Question: last week asked a question here about having two main(). Last night tried it and getting this error. Take a look please.
my header file(top.h):
'''
#ifndef TOP_H_
#define TOP_H_
#include <stdio.h>
#include <string.h>
#define onemain main()
#define twomain main()
void print();
#endif /* TOP_H_ */
'''
c source file one (one.c):
'''
#include "top.h"
void print();
int onemain()
{
print();
return 0;
}
void print()
{
printf("hello one");
}
'''
c source file two (two.c):
'''
#include "top.h"
void print();
int twomain()
{
print();
return 0;
}
void print()
{
printf("hello two");
}
'''

Thank you guys!
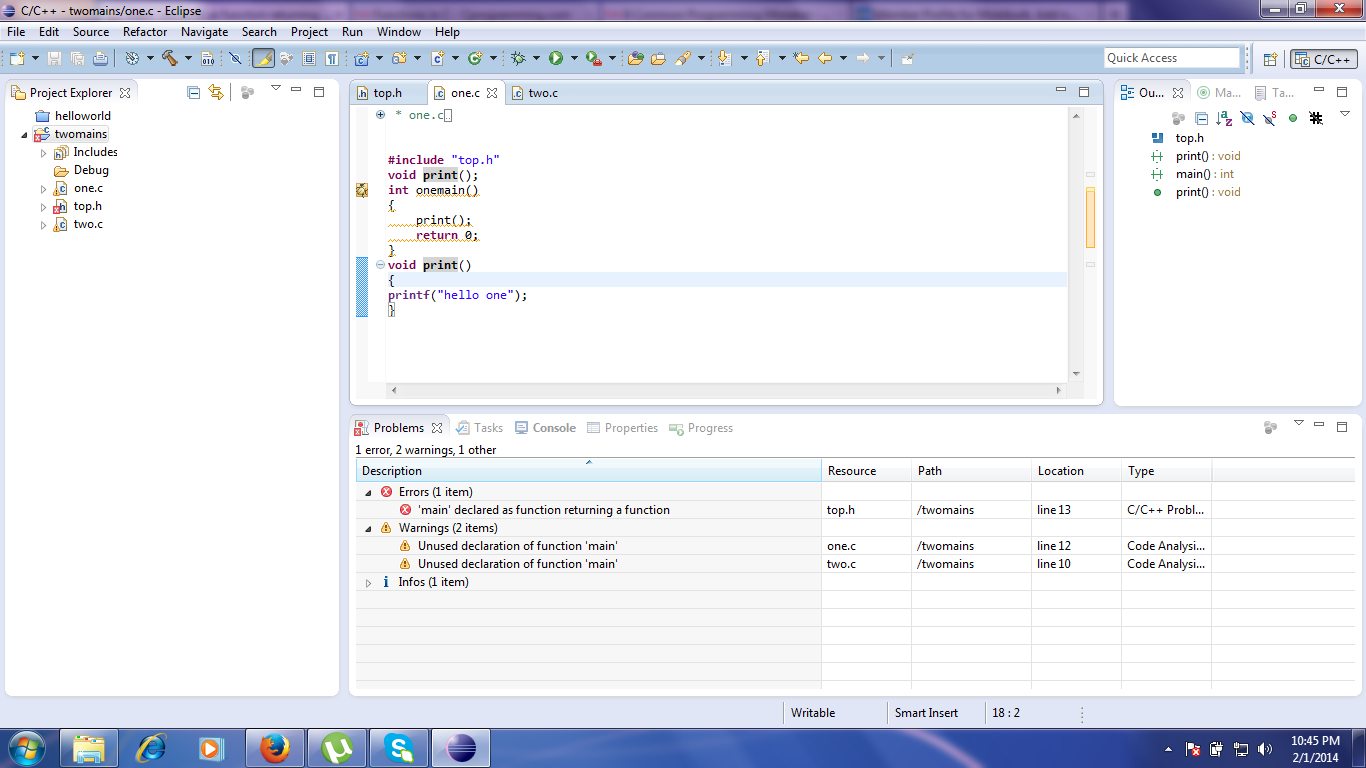
Answer: '''
#define onemain main()
int onemain()
'''
This will be pre-processed to:
'''
int main()()
'''
You need to drop one of the pairs of parens.